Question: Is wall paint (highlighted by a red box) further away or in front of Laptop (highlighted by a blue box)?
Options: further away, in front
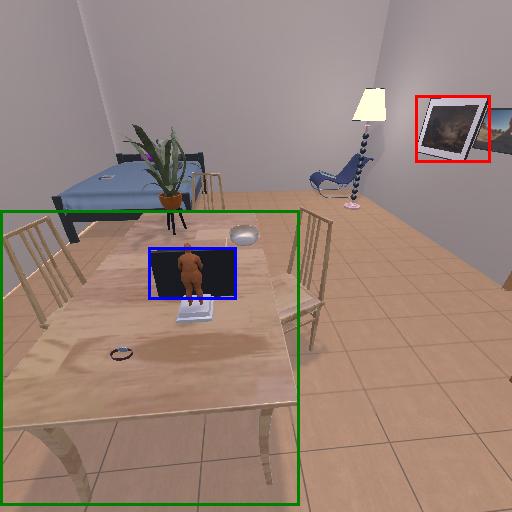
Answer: further away